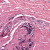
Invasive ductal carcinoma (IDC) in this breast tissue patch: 0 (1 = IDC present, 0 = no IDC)